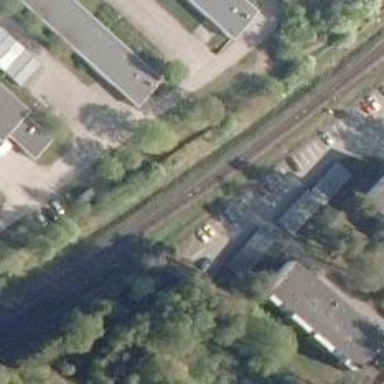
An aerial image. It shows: Continuous rail track.